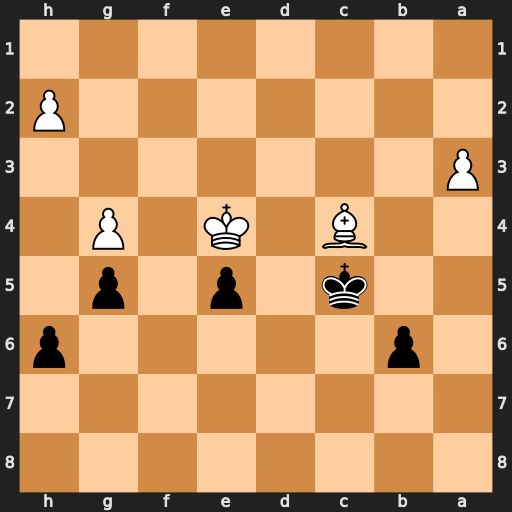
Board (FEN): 8/8/1p5p/2k1p1p1/2B1K1P1/P7/7P/8
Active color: b
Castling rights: -
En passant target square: -
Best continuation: Kxc4 Kxe5 Kb3 Kd6 Kxa3